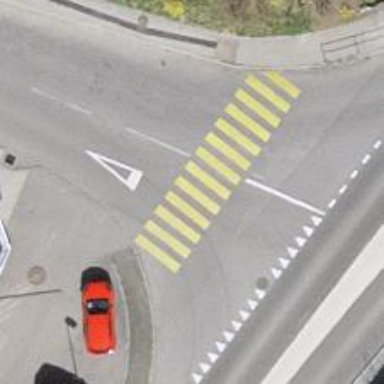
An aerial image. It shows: Zebra crossing on the road.